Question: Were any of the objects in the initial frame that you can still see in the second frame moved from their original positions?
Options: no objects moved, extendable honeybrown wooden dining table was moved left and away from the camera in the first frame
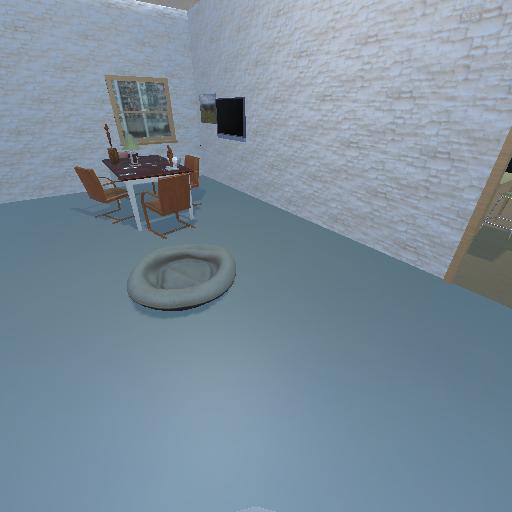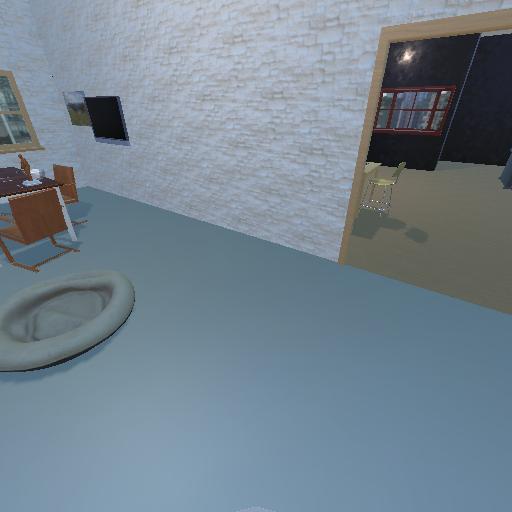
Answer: no objects moved